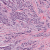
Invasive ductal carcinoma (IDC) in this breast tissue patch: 1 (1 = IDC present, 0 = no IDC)